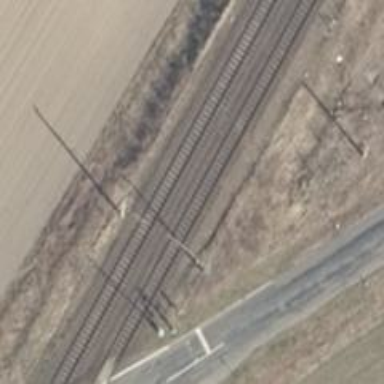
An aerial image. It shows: Railway milestone with catenary mast.